Question: There are a of links on a webpage.
The ones I want to make a list of (there will always be 22) all have the same class
> "name notranslate":

Is it possible to get a list of all the links with that class? Or at least everything after the "Href"
This program is written in C#.
I tried a for loop with web.Document.GetElementByID (web is the name of the webBrowser control) but that just did nothing.
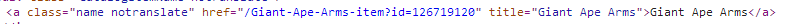
Answer: You can use <URL>
'''
var web = new HtmlAgilityPack.HtmlWeb();
var doc = web.Load(url);
var list = doc.DocumentNode.SelectNodes("//a[@class='name notranslate']")
.Select(a => a.Attributes["href"].Value)
.ToList();
'''